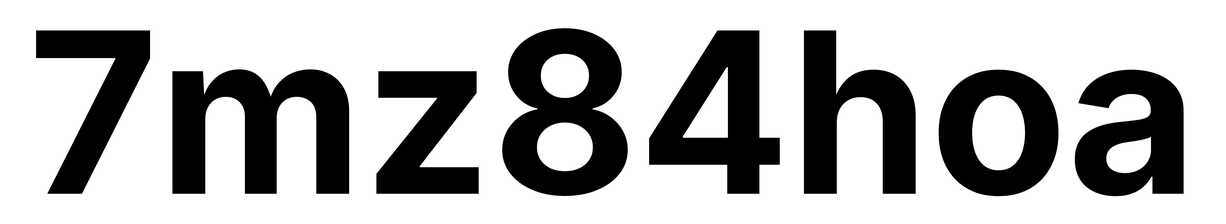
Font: Inter_Bold